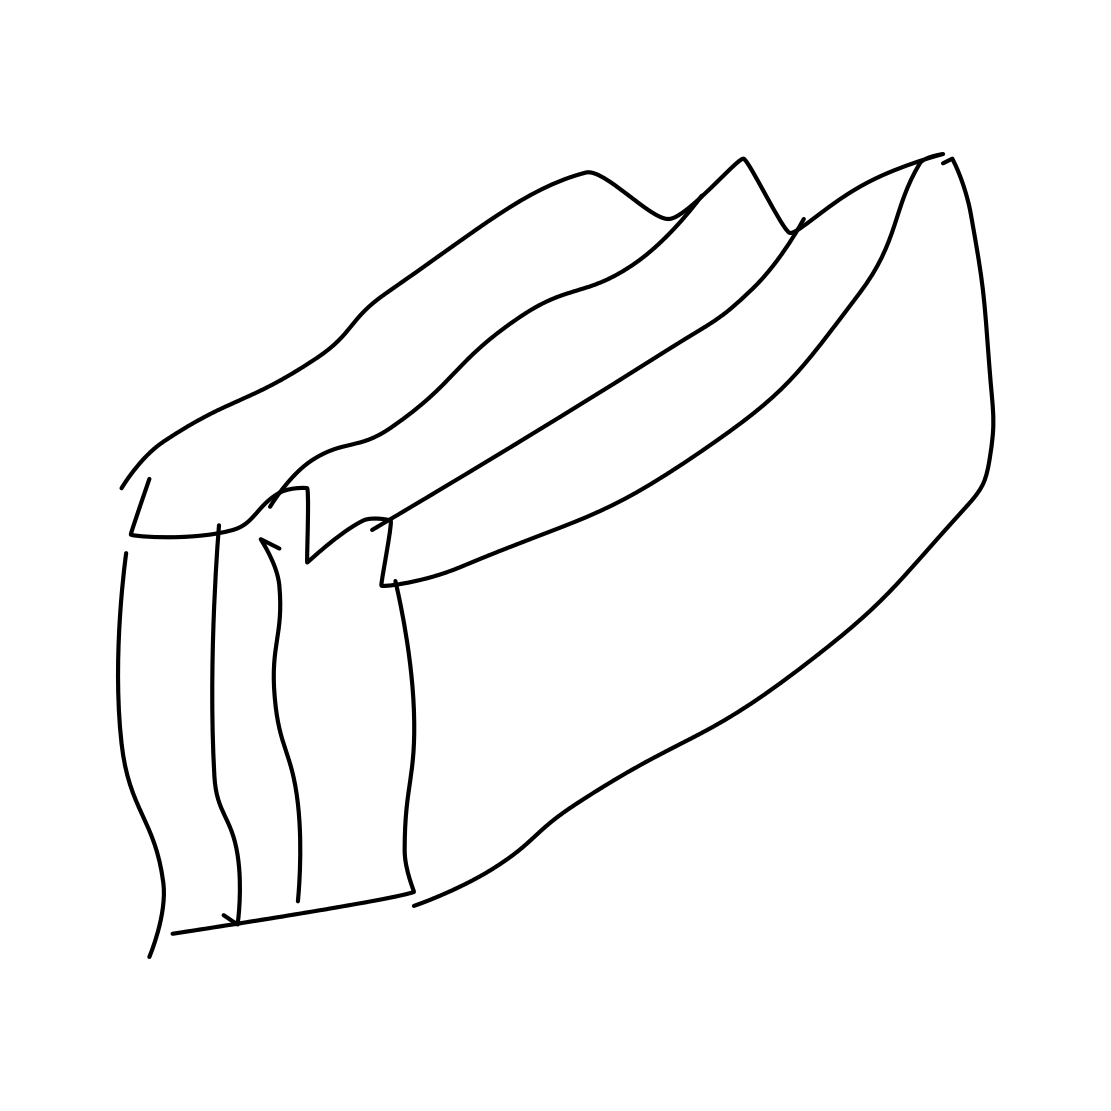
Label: purse